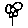
Label: flower